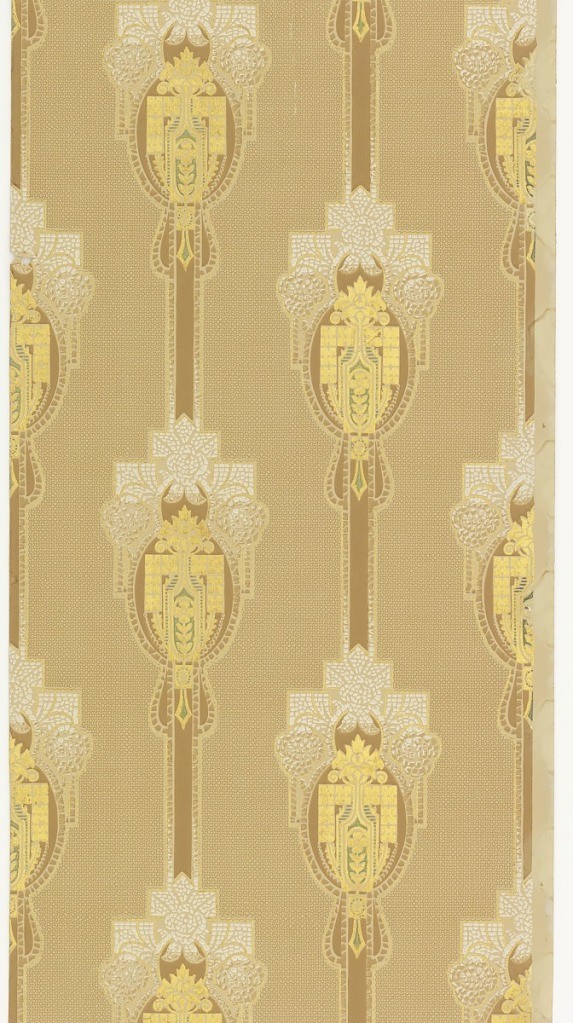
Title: Sidewall
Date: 1905–1915
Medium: Machine-printed paper, liquid mica
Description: Gray ground, vertical bands bearing large oval motifs composed of gold geometric shapes with lotus flowers crowned by gray mosaic  geometric structure with abstract flowers.